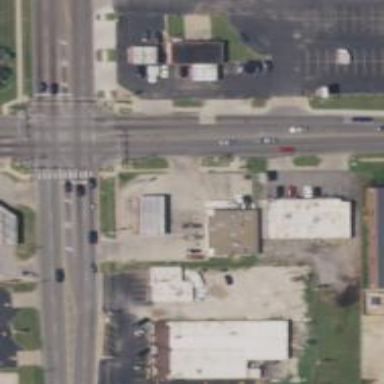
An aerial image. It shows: Convenience shop.